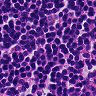
Metastatic tissue present: no